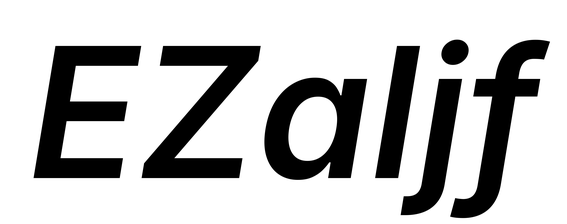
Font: Inter-Italic_SemiBold_Italic